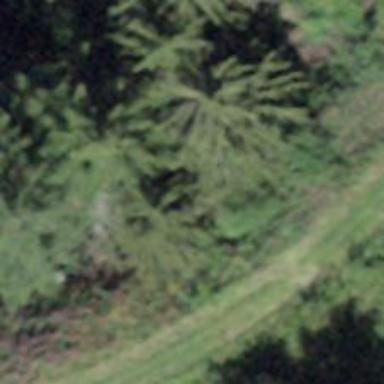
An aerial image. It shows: Culvert tunnel.